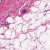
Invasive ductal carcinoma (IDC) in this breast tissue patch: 0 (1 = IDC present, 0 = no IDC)